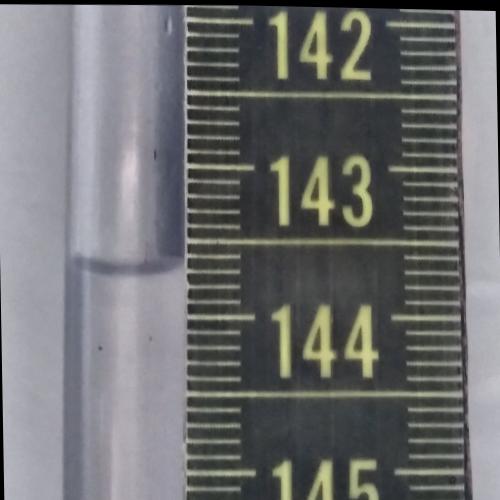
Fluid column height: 143.7 cm